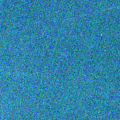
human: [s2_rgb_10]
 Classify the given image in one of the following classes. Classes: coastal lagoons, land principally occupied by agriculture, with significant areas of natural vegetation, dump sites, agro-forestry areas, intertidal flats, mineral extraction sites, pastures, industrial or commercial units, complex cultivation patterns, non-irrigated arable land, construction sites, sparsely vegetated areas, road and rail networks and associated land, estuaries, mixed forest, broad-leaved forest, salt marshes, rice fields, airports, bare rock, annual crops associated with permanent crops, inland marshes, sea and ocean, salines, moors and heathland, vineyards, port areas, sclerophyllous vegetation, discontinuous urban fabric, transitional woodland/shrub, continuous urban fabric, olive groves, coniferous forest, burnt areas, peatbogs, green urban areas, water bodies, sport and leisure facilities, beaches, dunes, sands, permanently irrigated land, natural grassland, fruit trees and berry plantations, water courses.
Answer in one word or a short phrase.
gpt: sea and ocean